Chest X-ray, AP view. Patient: 57 years old, sex M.
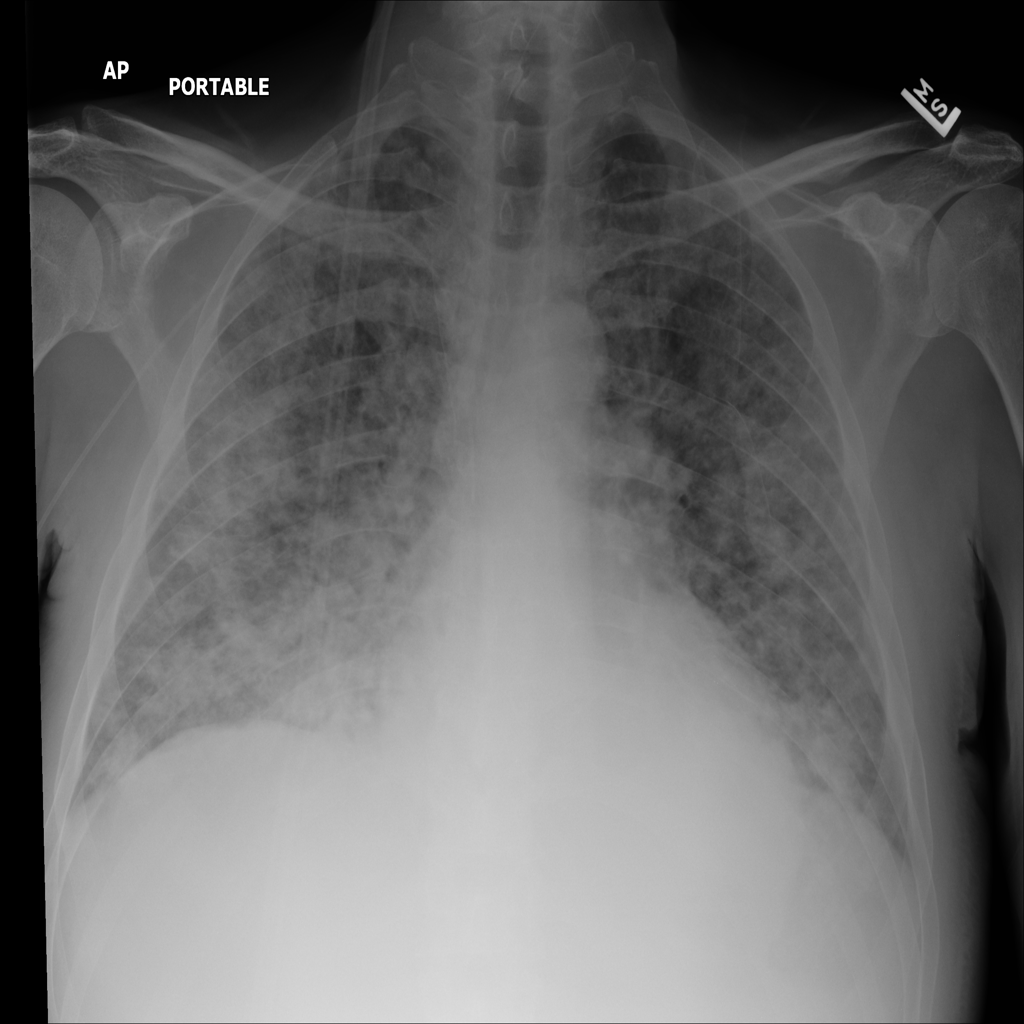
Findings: No Finding